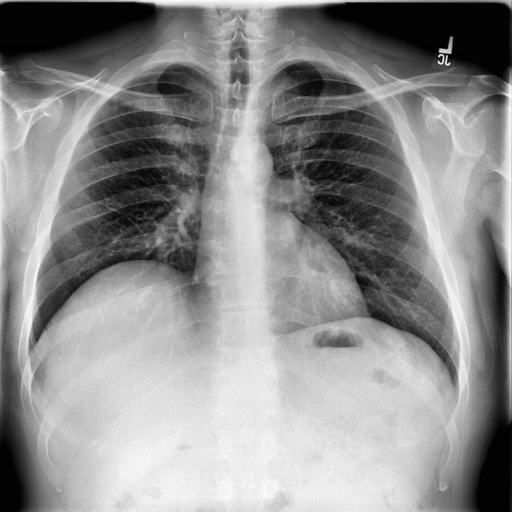
Finding: NORMAL